You are looking at the short-time Fourier spectrogram of a bearing's acceleration signal. What is the most likely bearing condition (normal, inner_race, outer_race, ball)?
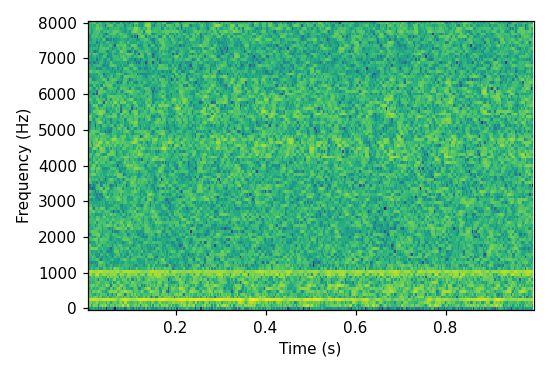
Answer: normal